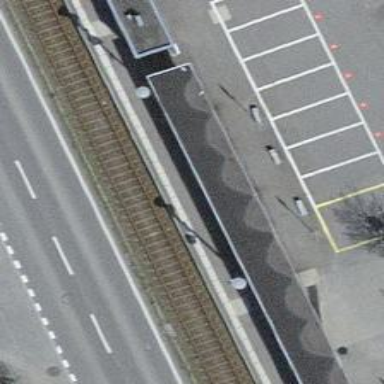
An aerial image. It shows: Railway stop with public transport stop position.